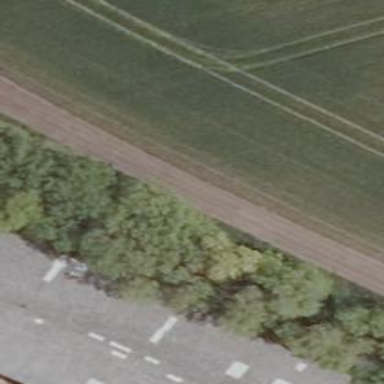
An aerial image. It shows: Track with grade 4 tracktype.